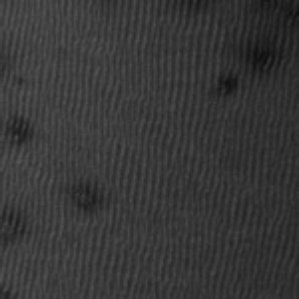
Label: frost